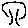
Label: tree